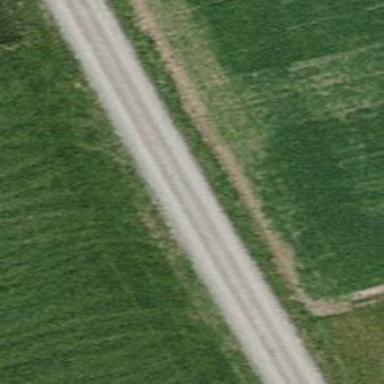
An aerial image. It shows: Compacted track with grade2 level.